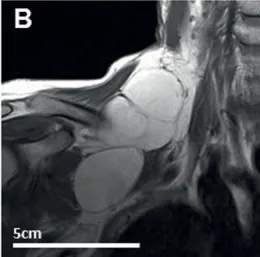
T1-weigthed imaging showing the right brachial plexus lipoma (12 x 5 cm). Coronal view.
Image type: radiology (mri)